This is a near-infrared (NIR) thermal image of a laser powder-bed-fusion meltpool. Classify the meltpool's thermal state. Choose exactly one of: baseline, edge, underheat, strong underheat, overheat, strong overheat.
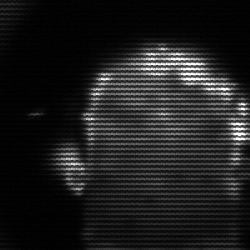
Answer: baseline